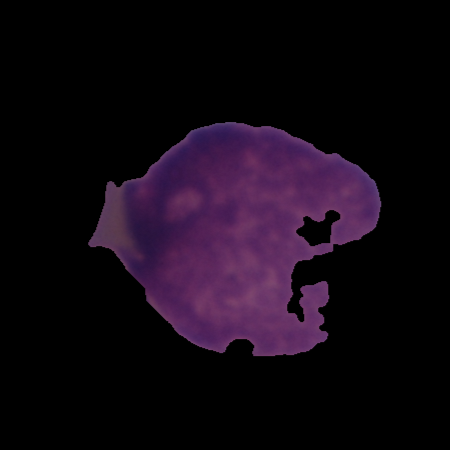
Label: cancer